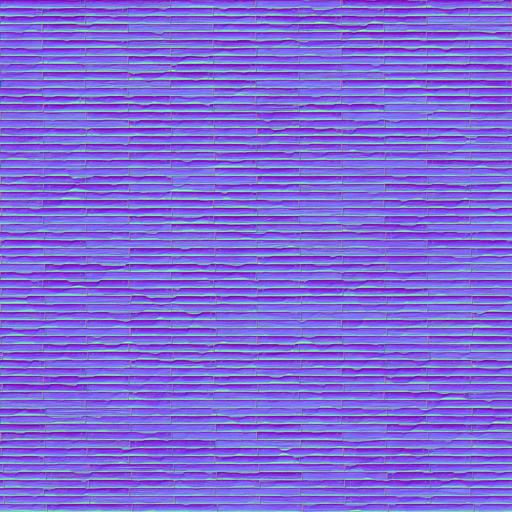
nailed nails planks rough wood wooden